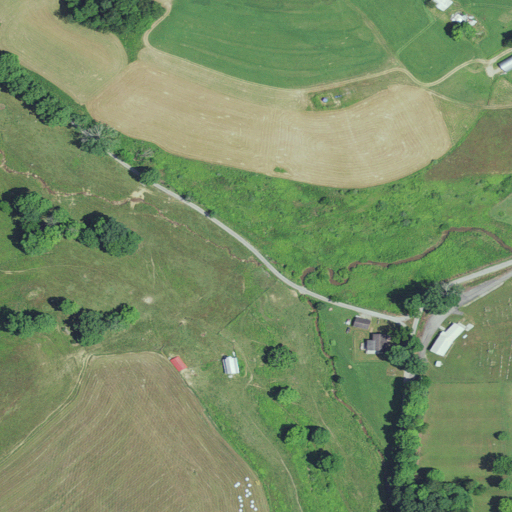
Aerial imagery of valley in West Virginia named Koontz Hollow containing pasture, open development, deciduous forest, and low intensity development